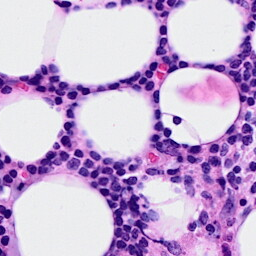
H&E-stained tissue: Breast